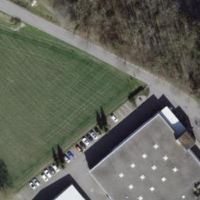
EUNIS habitat code: 55
Species observed at this site:
Grus grus